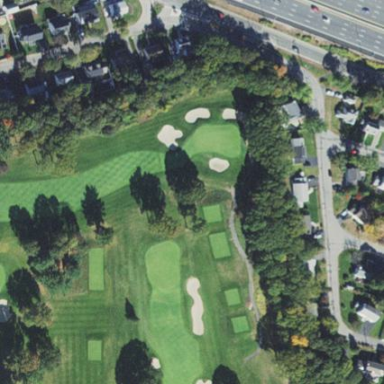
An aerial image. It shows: Scenic golf fairway.